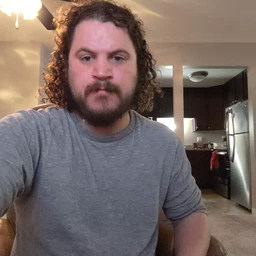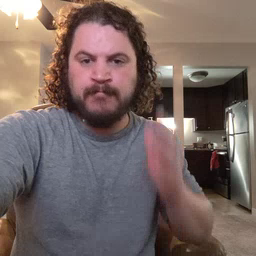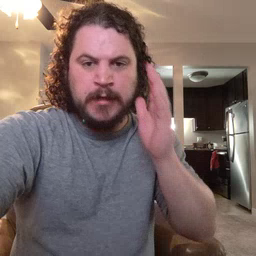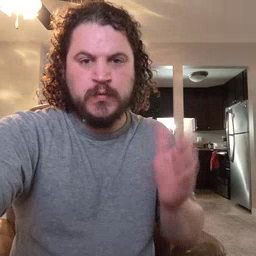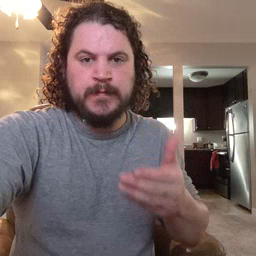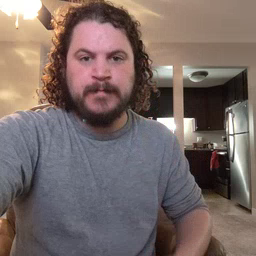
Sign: bedroom